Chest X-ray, PA view. Patient: 43 years old, sex F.
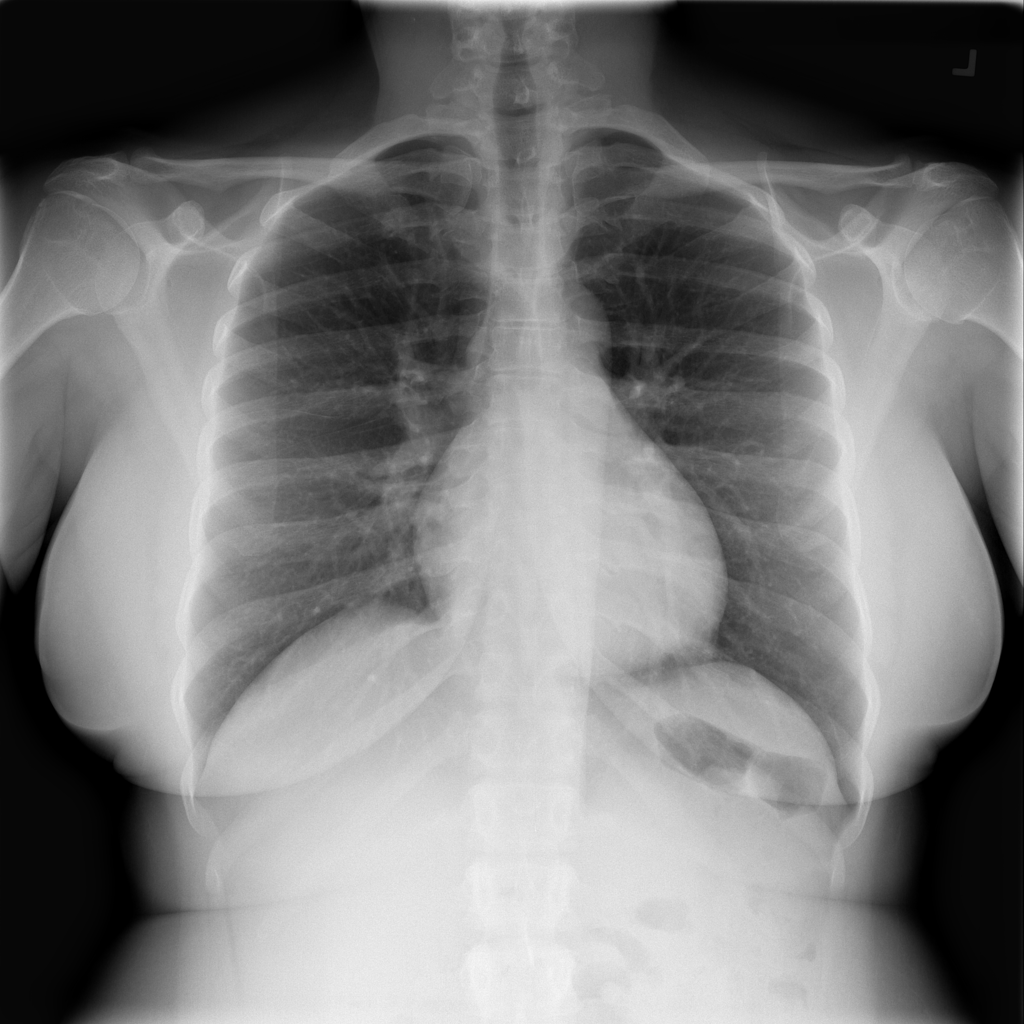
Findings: No Finding